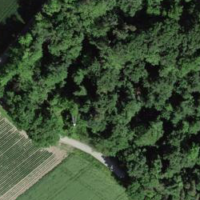
EUNIS habitat code: 41
Species observed at this site:
Aglais urticae